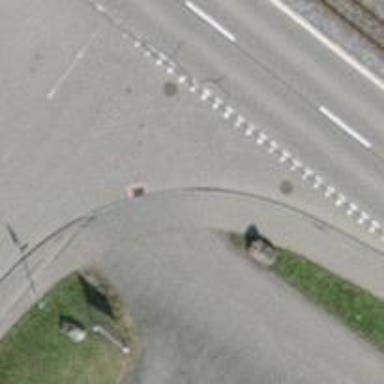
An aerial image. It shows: Asphalt sidewalk.